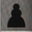
Piece: bP